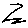
Label: zigzag